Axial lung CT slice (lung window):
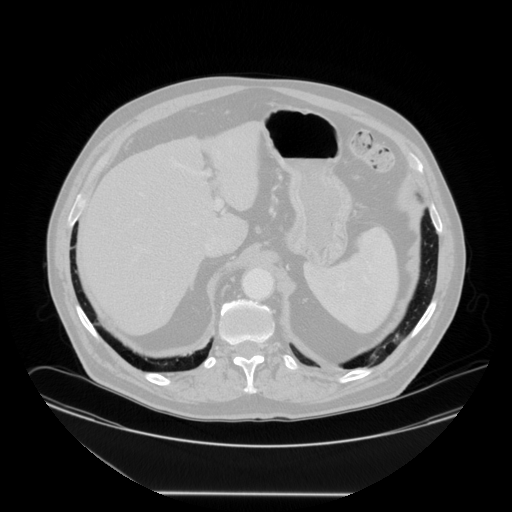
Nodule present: no